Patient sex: F
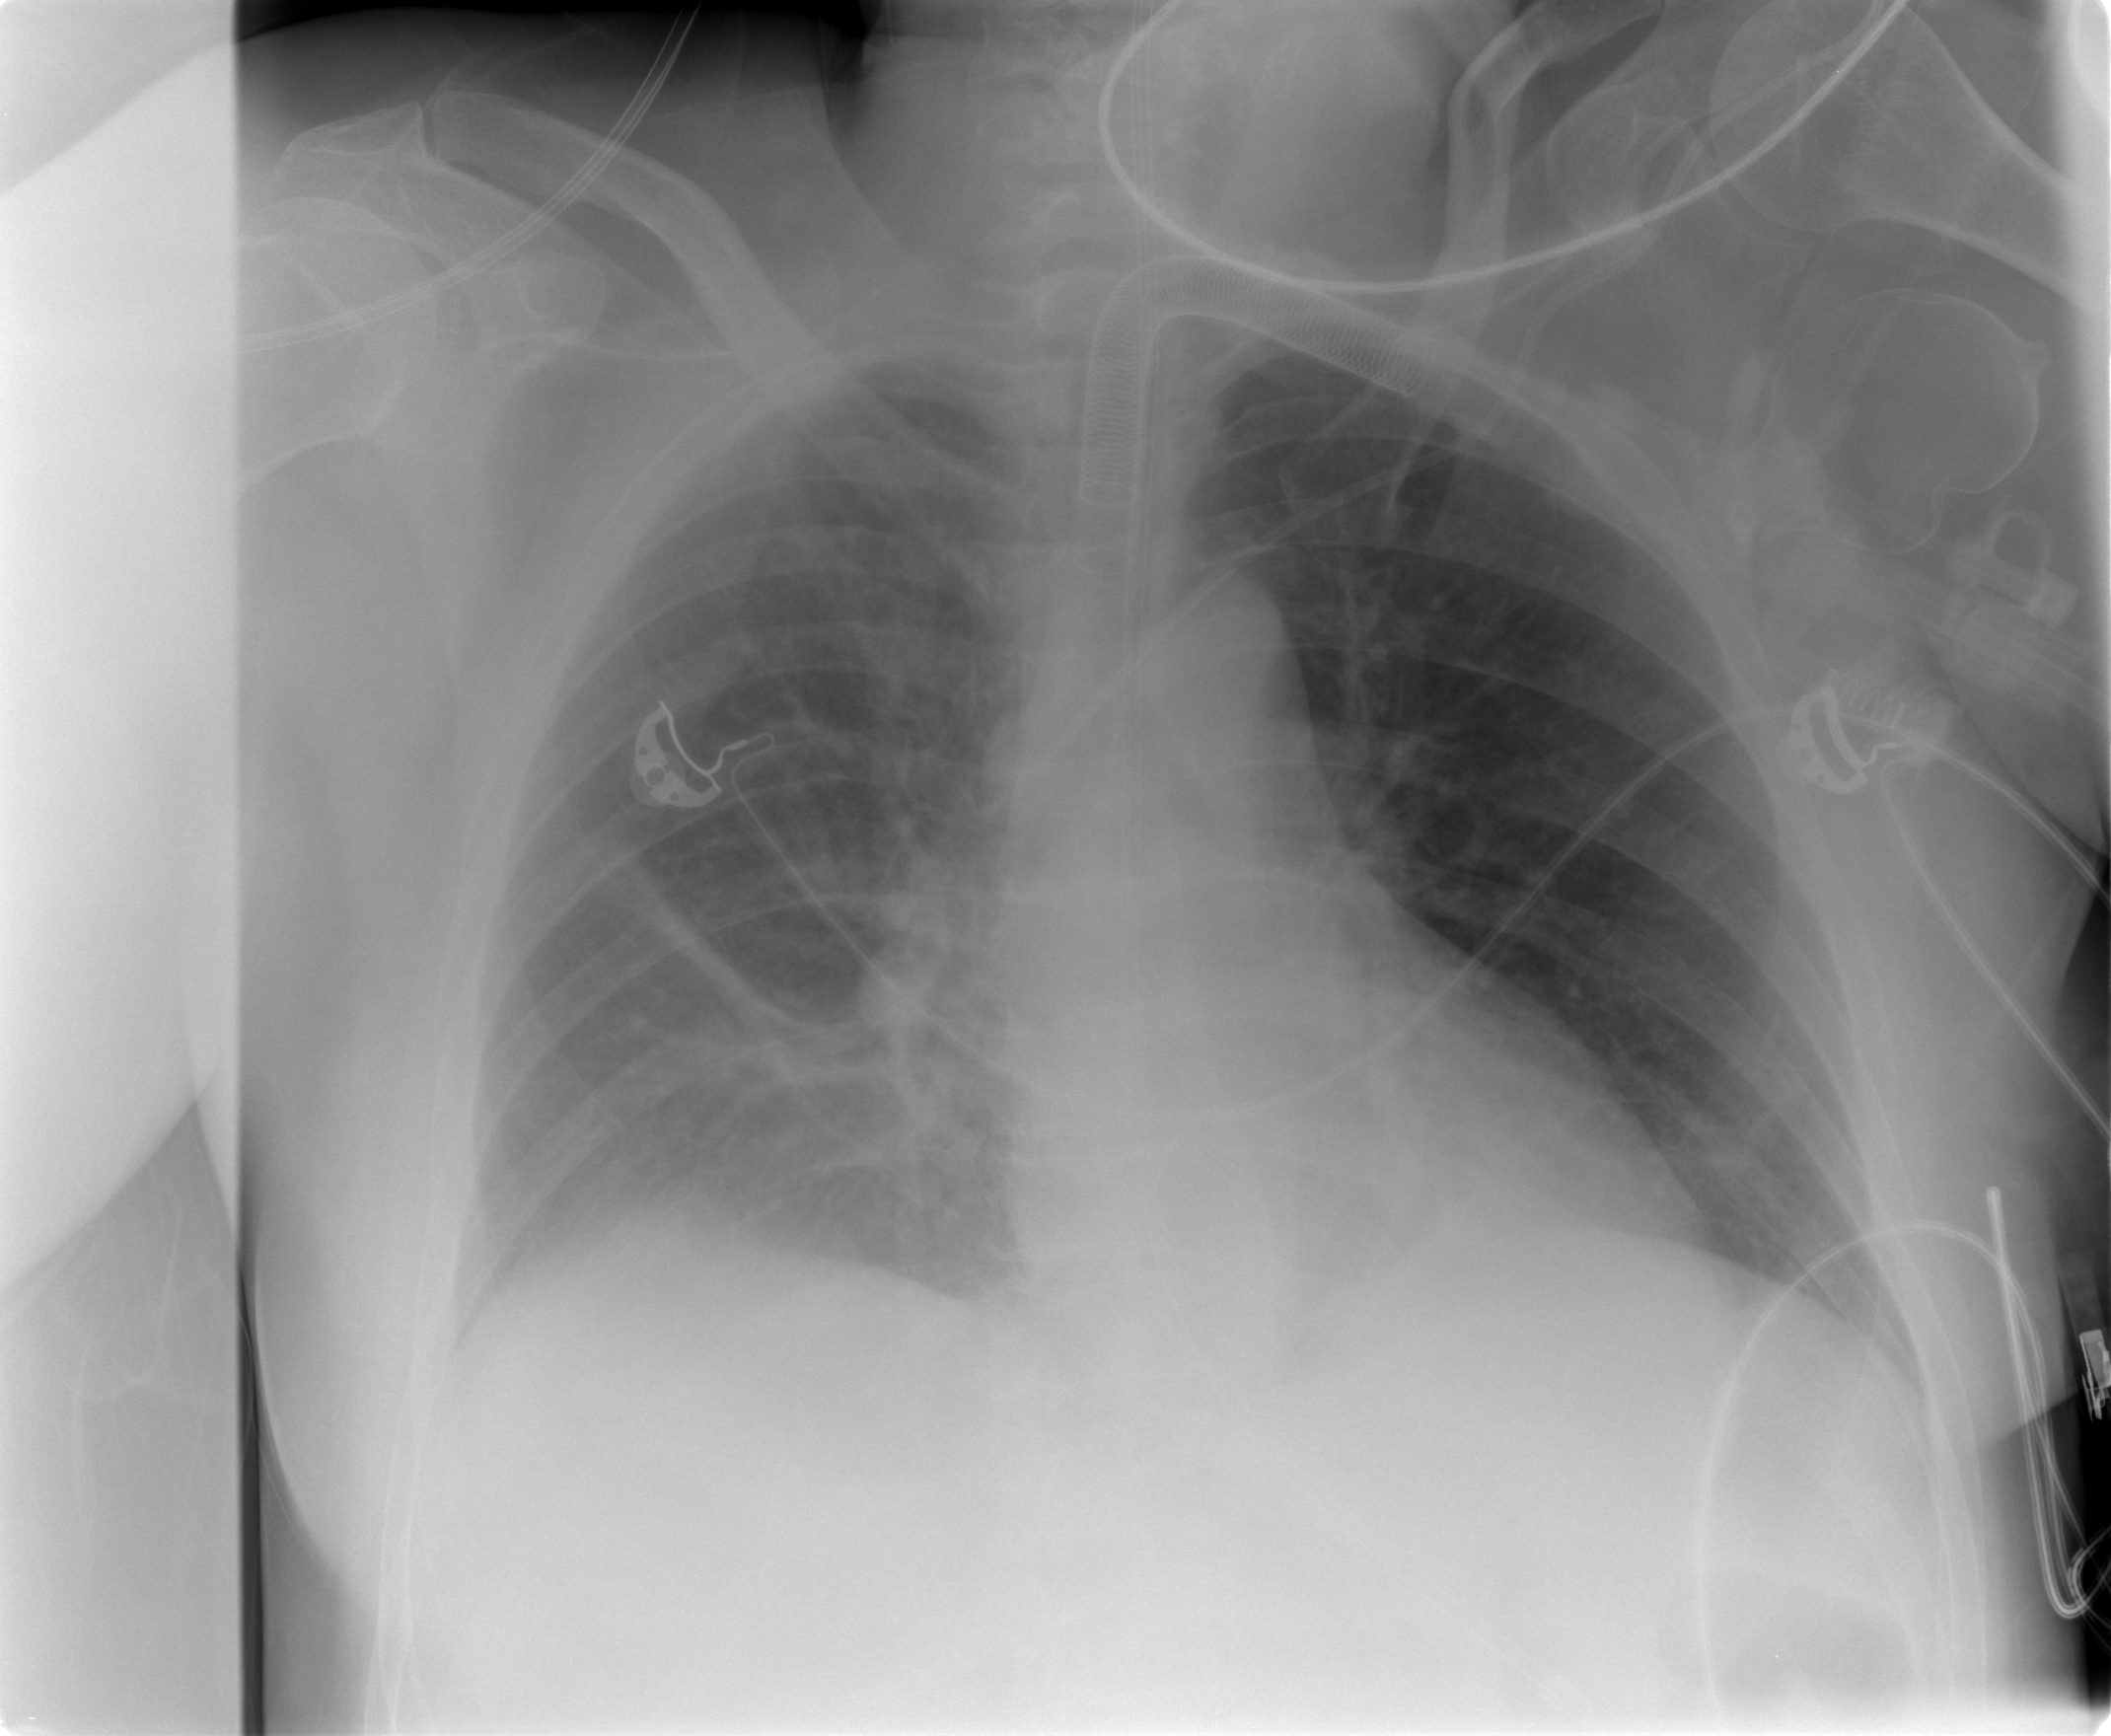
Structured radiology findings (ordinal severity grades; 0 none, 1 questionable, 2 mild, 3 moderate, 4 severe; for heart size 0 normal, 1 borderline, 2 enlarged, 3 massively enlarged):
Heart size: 0
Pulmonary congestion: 0
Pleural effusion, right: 1
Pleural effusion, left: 0
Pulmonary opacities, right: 0
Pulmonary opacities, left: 0
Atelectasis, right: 2
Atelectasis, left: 0